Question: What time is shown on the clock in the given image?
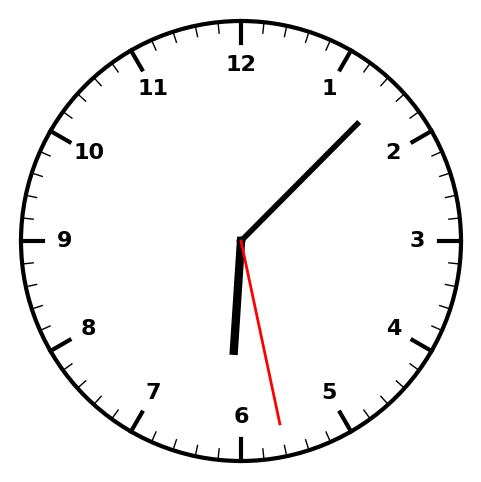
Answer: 06:07:28